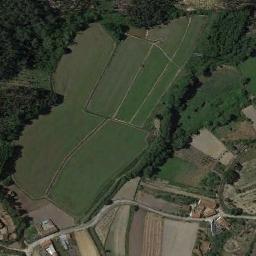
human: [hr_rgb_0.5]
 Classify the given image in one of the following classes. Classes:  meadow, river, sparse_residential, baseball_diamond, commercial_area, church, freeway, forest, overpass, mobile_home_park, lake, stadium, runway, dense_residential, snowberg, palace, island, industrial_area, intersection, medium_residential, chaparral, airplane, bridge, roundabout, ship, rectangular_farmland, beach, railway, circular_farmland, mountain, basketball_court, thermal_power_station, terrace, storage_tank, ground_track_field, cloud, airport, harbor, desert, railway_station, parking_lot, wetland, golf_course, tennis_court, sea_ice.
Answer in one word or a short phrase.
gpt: terrace